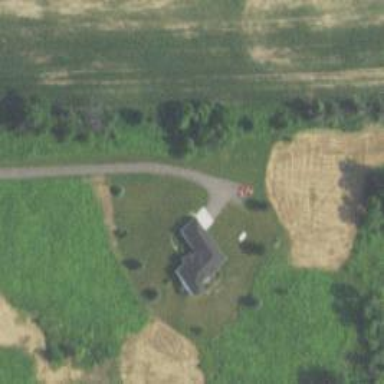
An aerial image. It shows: Driveway leading to service road.